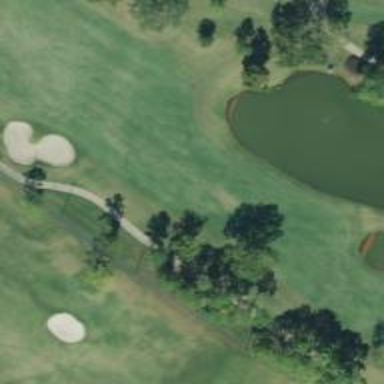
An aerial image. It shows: Golf hole.